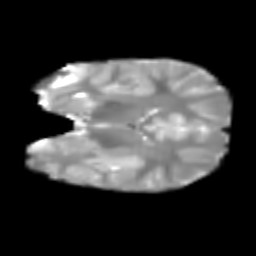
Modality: T2w
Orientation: coronal
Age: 7
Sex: female
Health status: healthy